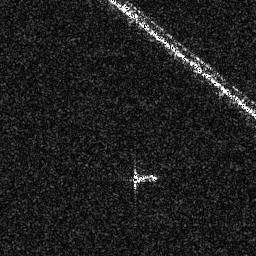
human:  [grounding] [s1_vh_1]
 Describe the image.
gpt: In the satellite image, there is  <ref>1 medium ship </ref> <box>[[50, 65, 61, 73, 0]]</box> located at center.